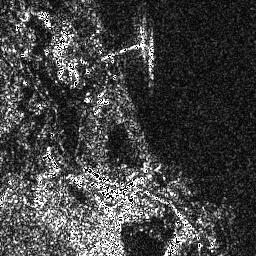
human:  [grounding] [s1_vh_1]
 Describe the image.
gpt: In the satellite image, there is  <ref>1 small ship </ref> <box>[[57, 13, 60, 30, 0]]</box> located at top.